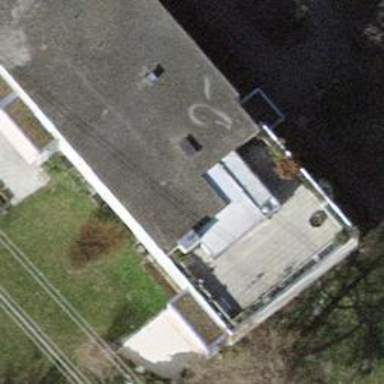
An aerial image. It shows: Flat-roofed apartment building.